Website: home-depot
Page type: payment
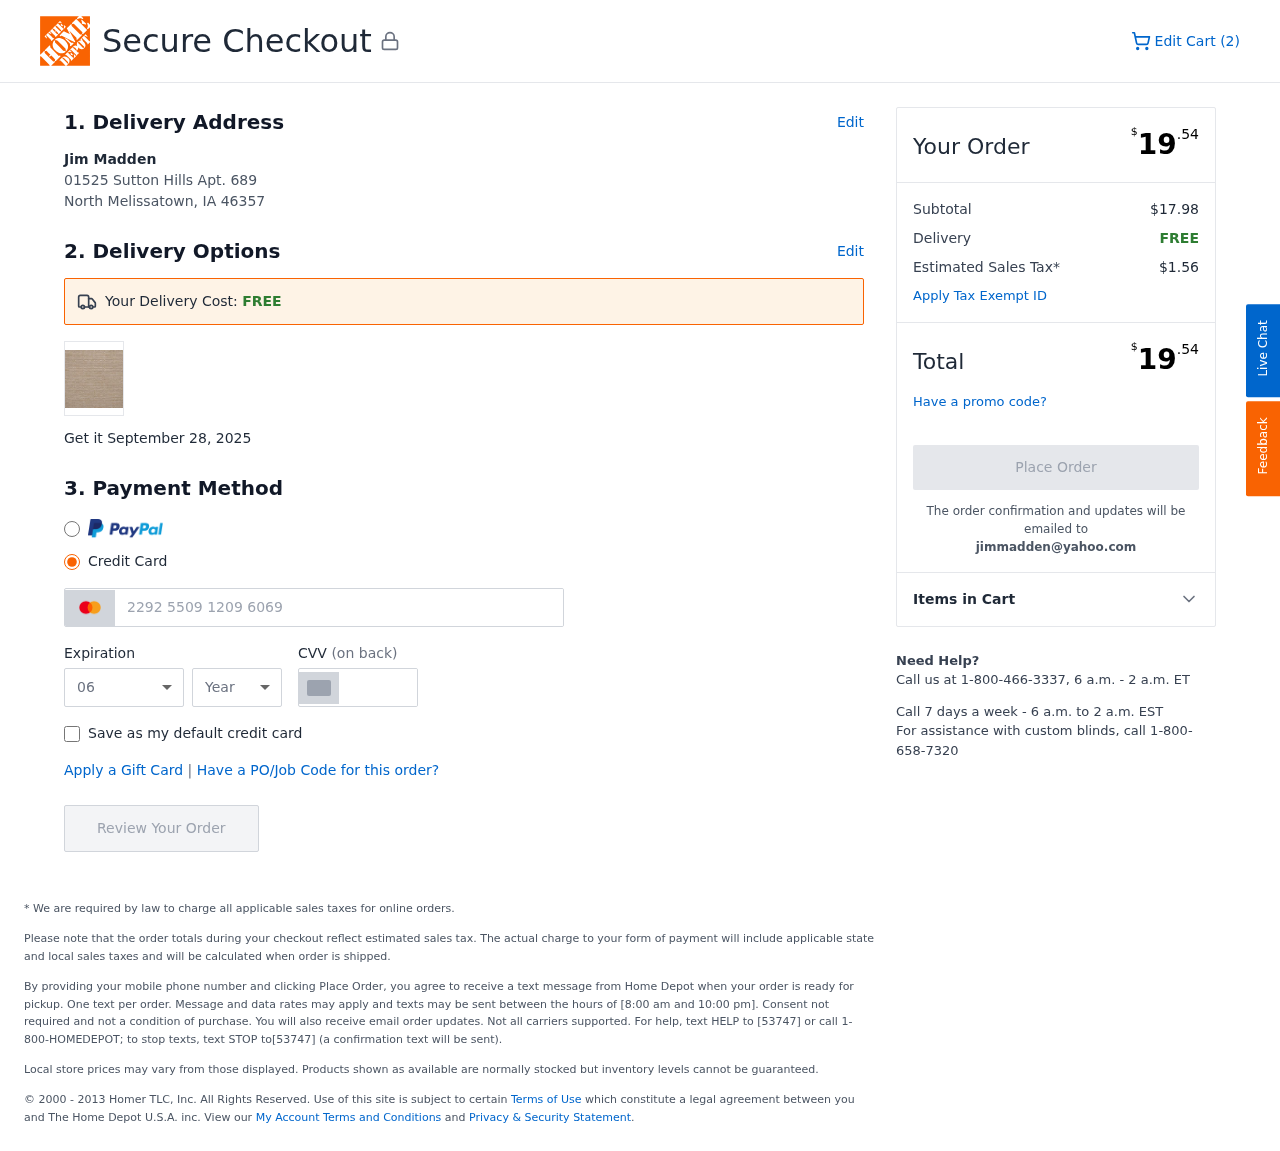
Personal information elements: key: PII_CARD_CVV
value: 739
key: PII_CARD_EXPIRY_MONTH
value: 06
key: PII_CARD_EXPIRY_YEAR
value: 30
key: PII_CARD_NUMBER
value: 2292 5509 1209 6069
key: PII_CITY_STATE_ZIP
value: North Melissatown, IA 46357
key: PII_EMAIL
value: jimmadden@yahoo.com
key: PII_FULLNAME
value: Jim Madden
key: PII_STREET
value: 01525 Sutton Hills Apt. 689
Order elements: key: ORDER_NUM_ITEMS
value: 2
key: ORDER_DELIVERY_DATE
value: September 28, 2025
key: ORDER_TOTAL
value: $19.54
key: ORDER_SUBTOTAL
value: $17.98
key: ORDER_SHIPPING_COST
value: FREE
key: ORDER_TAX
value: $1.56